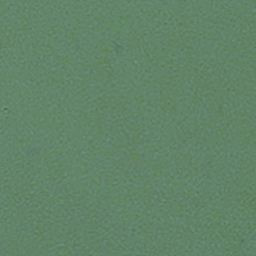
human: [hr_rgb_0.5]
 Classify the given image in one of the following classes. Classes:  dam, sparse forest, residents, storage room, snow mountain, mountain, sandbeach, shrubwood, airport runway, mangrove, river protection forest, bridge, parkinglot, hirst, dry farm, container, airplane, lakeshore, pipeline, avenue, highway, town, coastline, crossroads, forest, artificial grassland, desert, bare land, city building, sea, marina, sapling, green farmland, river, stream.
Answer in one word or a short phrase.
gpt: sea